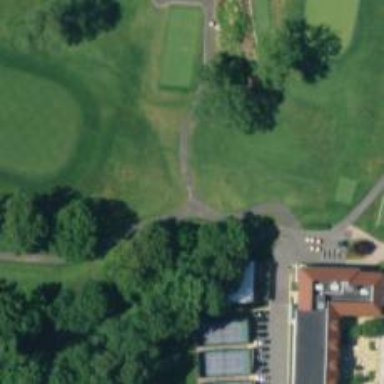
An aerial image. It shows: Well-maintained path for golf carts. The track type is grade1.